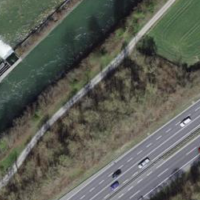
EUNIS habitat code: 57
Species observed at this site:
Euonymus europaeus
Prunus padus